Aerial crown-view tile of a tropical tree (Barro Colorado Island, Panama), acquired 20240813:
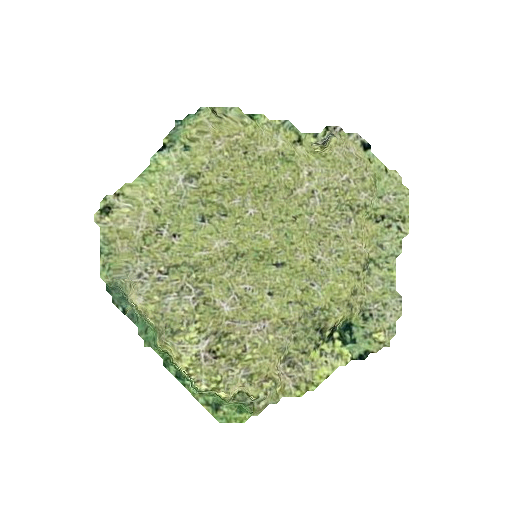
Species: Virola surinamensis
GBIF accepted scientific name: Virola surinamensis
Crown area: 106.185 m²